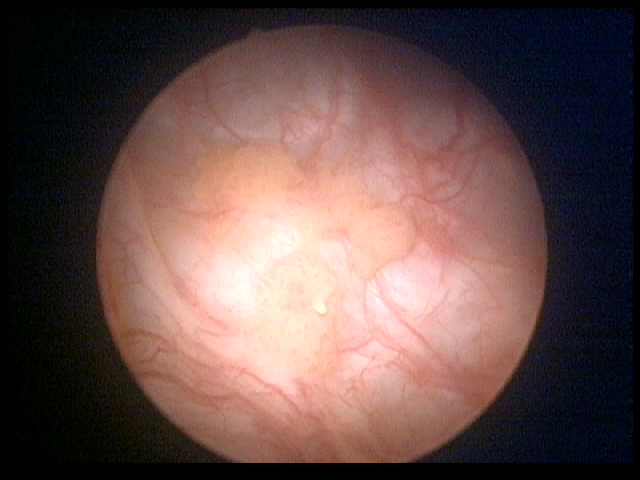
Modality: WLC
Class: Malignant
Subclass: LowGradePapillary
Lesion: L1
Stage: Ta
Morphology: Papillary
Bladder cancer association: Yes